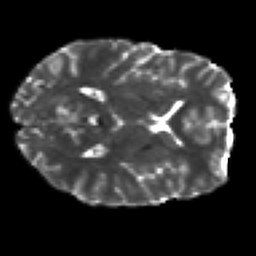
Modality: T2w
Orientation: axial
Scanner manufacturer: siemens
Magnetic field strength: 3 T
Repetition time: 7.8 s
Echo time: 0.09 s